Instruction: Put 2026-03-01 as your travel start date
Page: home
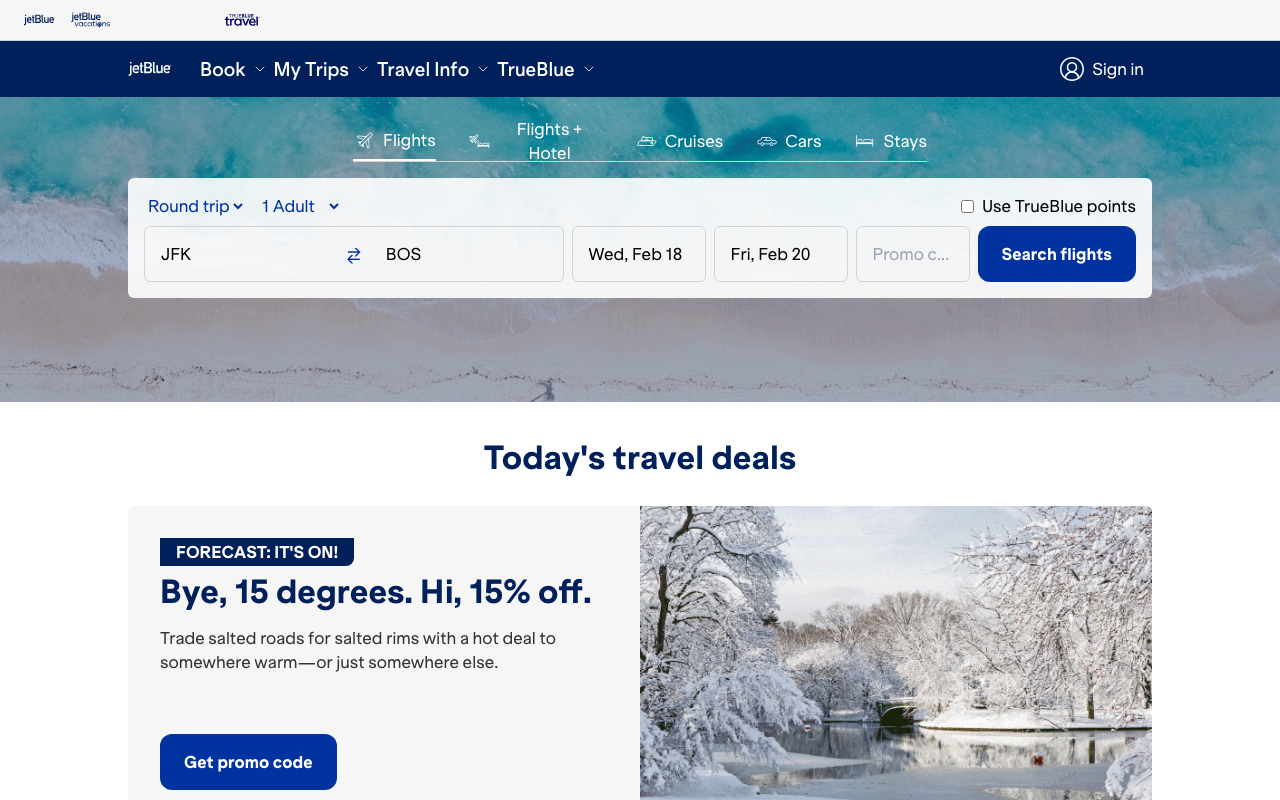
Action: type